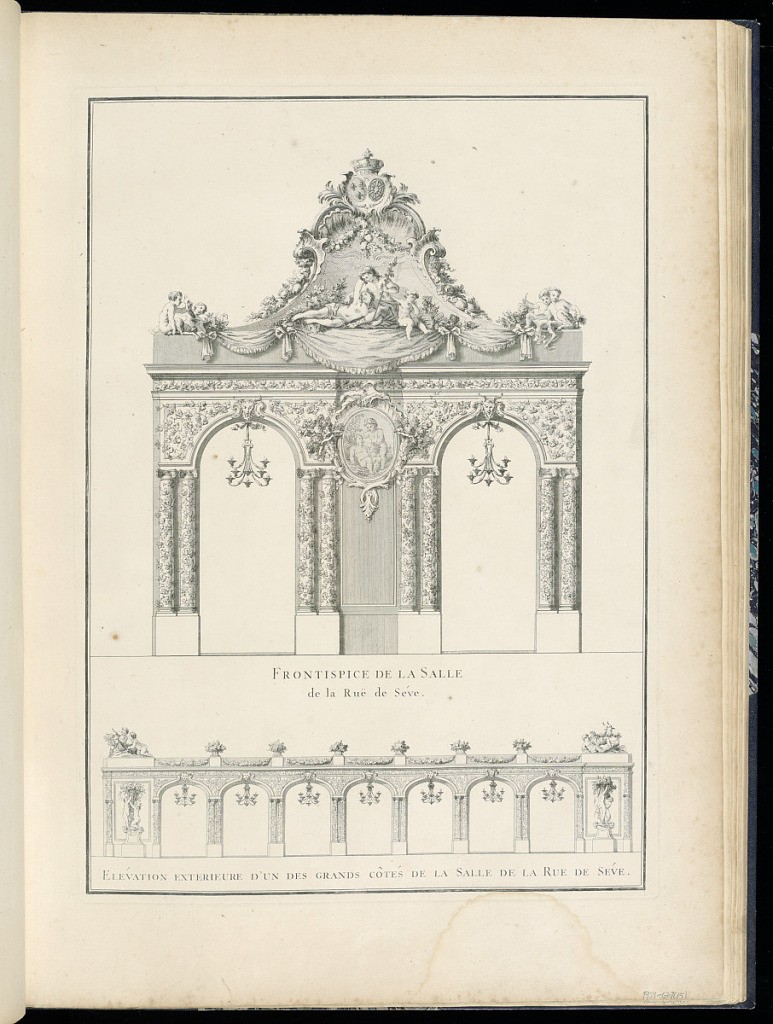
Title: Entryway and Exterior Elevation of the Length of the Room on the Rue de Sève
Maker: Jean François Blondel, French, 1681–1756
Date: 1751
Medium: Engraving on laid paper
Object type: Bound print
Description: Entryway and exterior elevation of the temporary structure erected on the Rue de Sève for the celebrations in honor of the marriage of Louis Dauphin and Maria Teresa of Spain given on February 23-26, 1745. The entryway has double arches and a carved scene of Bacchus and Ariadne set within an elaborate cartouche at top; the columns are covered in grape vines. The arches along the length of the structure have chandeliers positioned below satyr heads, and statues of nymphs holding aloft grains, fruit, and flowers at each end.